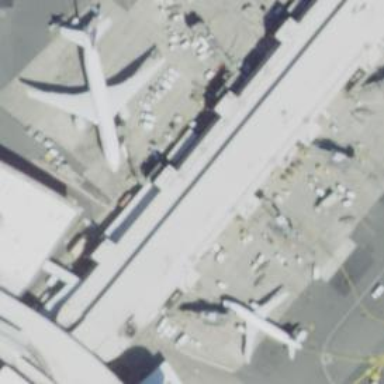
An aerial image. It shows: Airport gate.